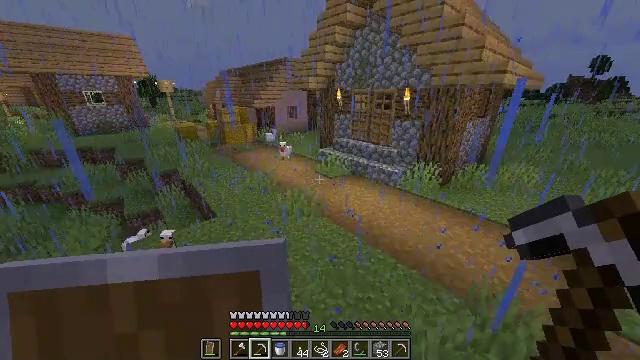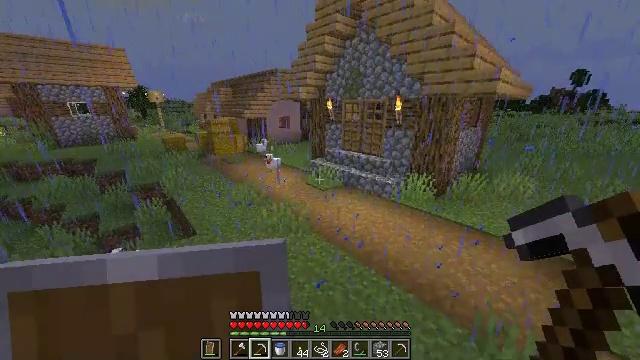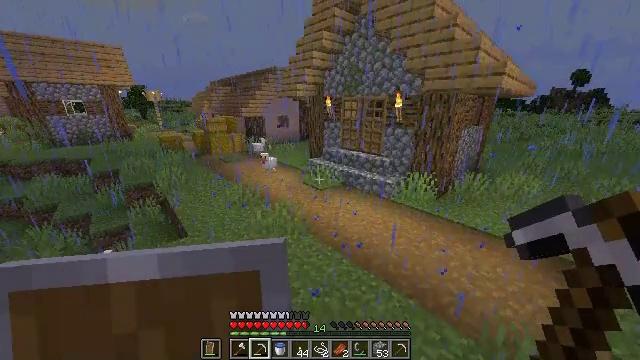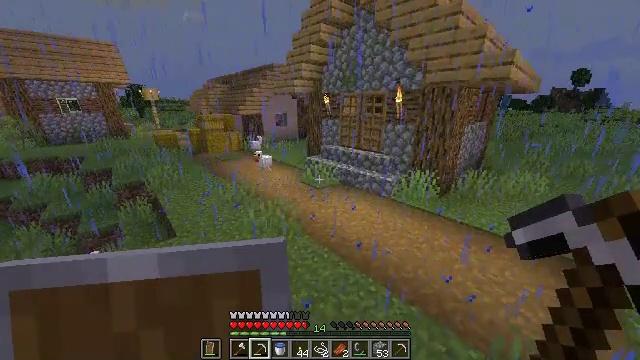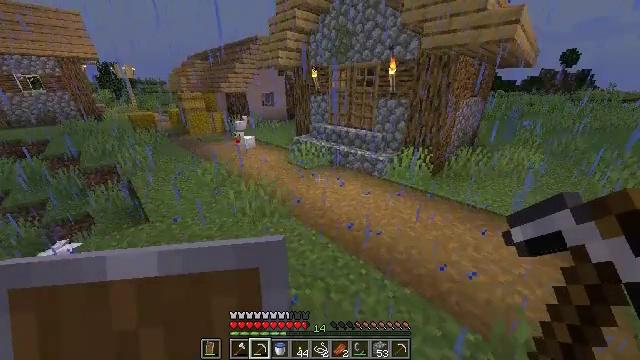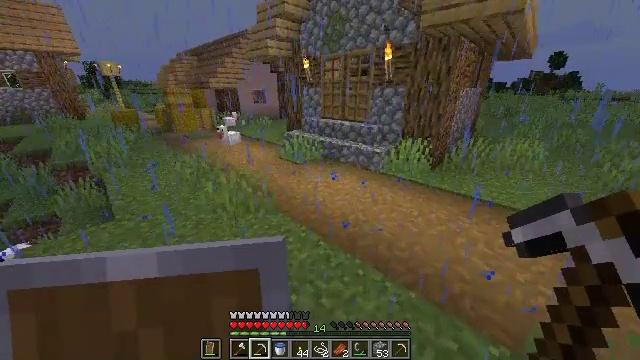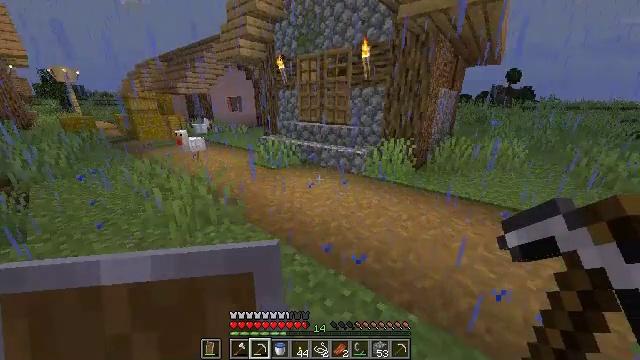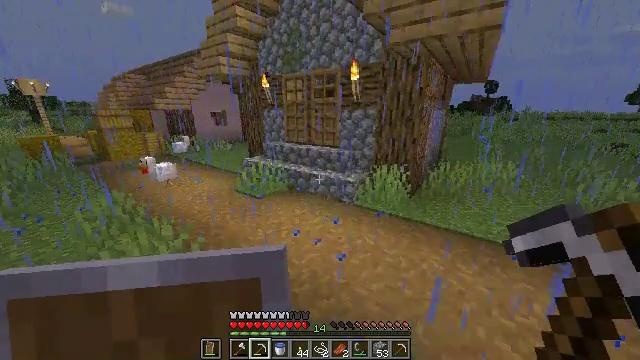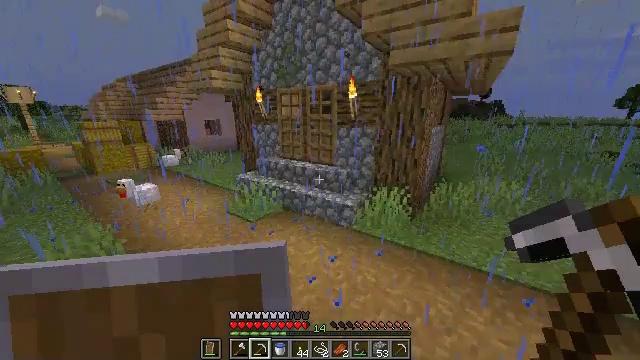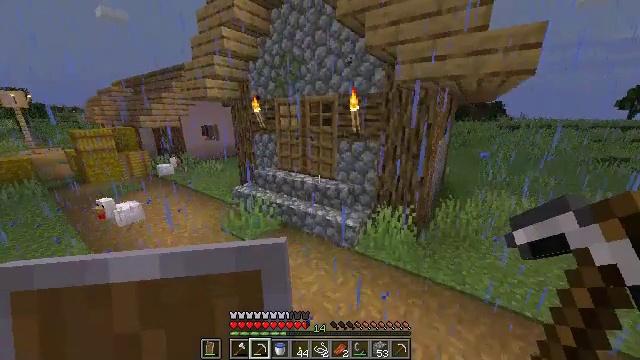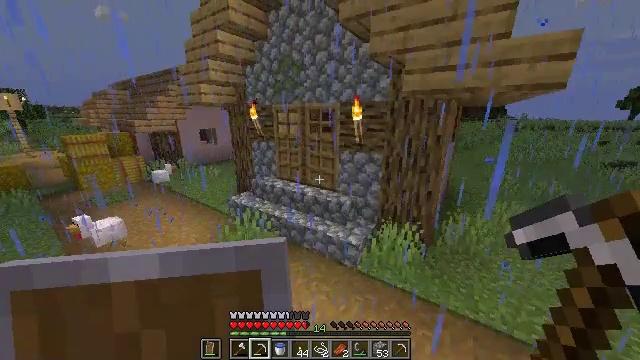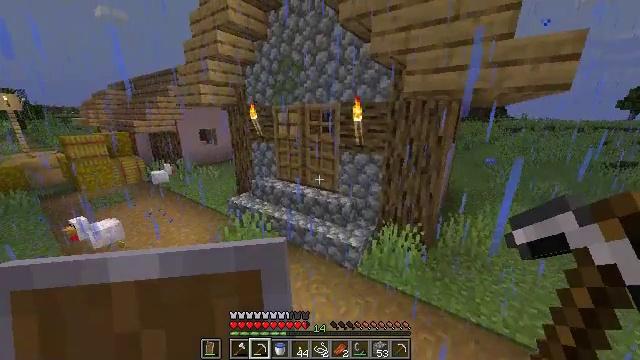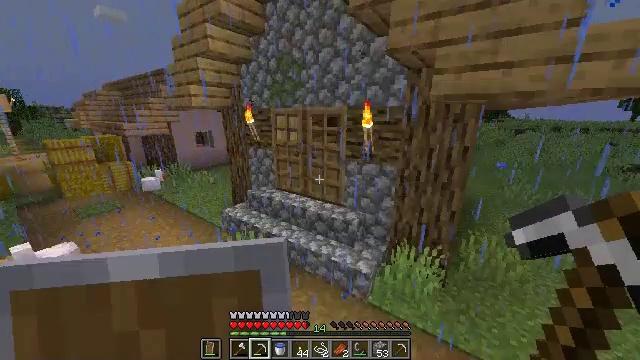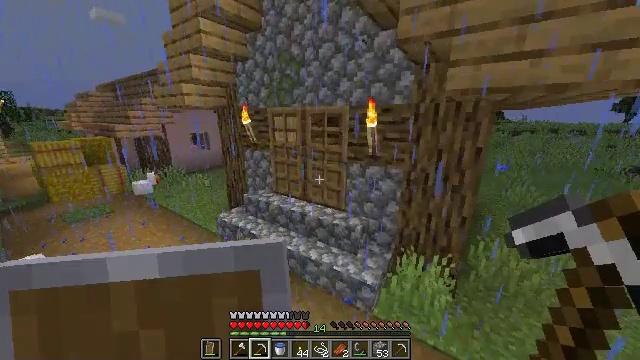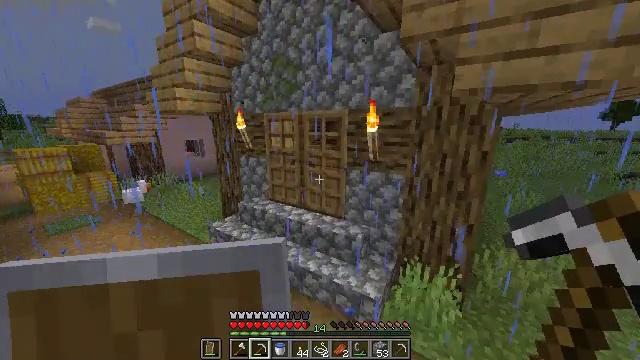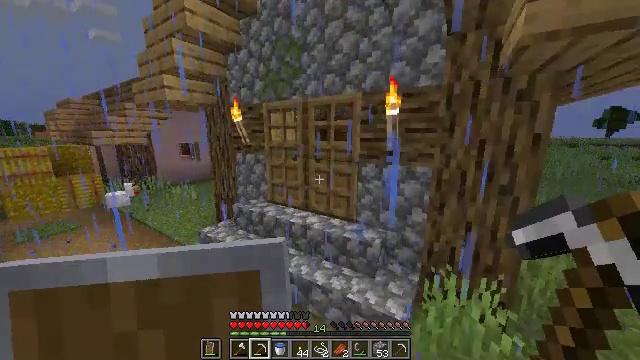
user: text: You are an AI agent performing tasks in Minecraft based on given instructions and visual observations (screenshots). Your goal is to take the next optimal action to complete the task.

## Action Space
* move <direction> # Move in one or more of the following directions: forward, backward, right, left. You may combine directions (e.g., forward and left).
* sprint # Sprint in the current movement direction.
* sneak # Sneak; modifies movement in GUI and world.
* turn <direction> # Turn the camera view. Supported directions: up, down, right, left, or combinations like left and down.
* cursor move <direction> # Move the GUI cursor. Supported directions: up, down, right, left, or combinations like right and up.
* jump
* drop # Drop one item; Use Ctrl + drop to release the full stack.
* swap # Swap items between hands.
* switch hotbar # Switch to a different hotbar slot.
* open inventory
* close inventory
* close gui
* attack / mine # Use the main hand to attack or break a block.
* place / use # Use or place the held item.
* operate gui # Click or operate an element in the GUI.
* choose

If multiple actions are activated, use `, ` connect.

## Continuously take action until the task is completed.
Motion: motion action
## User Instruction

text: Mine the yellow bed to pick it up.
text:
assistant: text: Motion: move forward, sprint, turn right and up, jump
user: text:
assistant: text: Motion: move forward, sprint, jump
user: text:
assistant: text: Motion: move forward, sprint, jump
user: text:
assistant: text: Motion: move forward, sprint, turn right and down, jump
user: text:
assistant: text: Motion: move forward, sprint, turn right, jump
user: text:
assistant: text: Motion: move forward, sprint, turn right and up, jump
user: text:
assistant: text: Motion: move forward, sprint, turn right and up, jump
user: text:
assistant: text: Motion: move forward, sprint, jump
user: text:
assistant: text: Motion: move forward, sprint, jump
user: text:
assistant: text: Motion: move forward and move left, sprint, jump
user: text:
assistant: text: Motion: move forward and move left, sprint, jump
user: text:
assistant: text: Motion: move forward and move left, sprint
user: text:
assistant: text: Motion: move forward and move left, sprint
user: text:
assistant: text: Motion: move forward and move left, sprint, turn right and up
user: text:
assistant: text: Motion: move forward and move left, sprint, turn up
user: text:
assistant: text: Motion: move forward and move left, sprint, turn right and up
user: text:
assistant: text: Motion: move forward, sprint, turn right and up
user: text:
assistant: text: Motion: move forward, sprint, turn right and up, use / place
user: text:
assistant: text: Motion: move forward, sprint, turn up, use / place
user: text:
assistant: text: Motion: move forward, use / place
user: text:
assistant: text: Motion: move forward, turn left
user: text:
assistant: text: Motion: move forward, turn left
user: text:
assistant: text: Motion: move forward and move left, turn left, use / place
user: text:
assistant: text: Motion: move forward and move left, use / place
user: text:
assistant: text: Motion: turn right and down
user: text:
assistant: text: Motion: turn right
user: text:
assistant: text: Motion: turn right and down
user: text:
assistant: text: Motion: move forward, turn right and down
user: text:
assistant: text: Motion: move forward, turn right
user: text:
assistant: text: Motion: move forward, turn right and down